Question: I want to download a .log file saved in hard disk in JSF, am not getting any error but the issue is am not able to download the file, need some help..
I have tried :
'''
response.setContentType("text/html");
response.setContentType("text/plain");
'''
Code in page.xhtml:
'''
<h:form>
<a4j:outputPanel id="downloadPanel">
<table><tr>
<td>
<h:commandButton id="dldFiles" title="Download File" image="/images/download.png"
style="width:20px; height:20px;"/>
</td>
<td>
<h:outputText value="Download log file" style="font-size: 11px; color:#56ADF8; font-weight: bold; cursor:pointer;"/>
</td>
</tr></table>
<a4j:support event="onclick" action="#{sqlLoaderAction.downloadFile}" reRender="uploadForm"></a4j:support>
</a4j:outputPanel>
</rich:panel>
</h:form>
'''
In Actin Bean Methods:
'''
public String downloadFile(){
System.out.println("--inside exportGoogleFeed--");
FacesContext fc = FacesContext.getCurrentInstance();
try{
User user = getUserBean();
Object sp = getServiceProxy(user);
HttpServletResponse response = ((HttpServletResponse)fc.getExternalContext().getResponse());
fc.responseComplete();
response.setContentType("application/octet-stream");
response.setHeader("Content-Disposition","attachment;filename=downloadname.zip");
OutputStream respOs = response.getOutputStream();
String dldFileName = "SQLLDR_28.txt";
PrintWriter pw1 = new PrintWriter(new FileWriter(dldFileName , false));
BufferedReader readbuffer = new BufferedReader(new FileReader("D:/Sqlldr_Container/downloadFile.txt"));
String strRead;
while((strRead=readbuffer.readLine())!=null){
pw1.println(strRead);
}
pw1.close();
File fil = new File(dldFileName);
ZipUploadStatusFile(dldFileName, respOs);
boolean bool = fil.delete();
System.out.println("-------Temp file Created deleted - "+bool+" ------------");
readbuffer.close();
}
catch (UnAuthenticatedException e) {
e.printStackTrace();
} /*catch (UnAuthorizedAccessException e) {
e.printStackTrace();
}*/ catch (IOException e) {
// TODO Auto-generated catch block
e.printStackTrace();
}
return null;
}
public static void ZipUploadStatusFile(String fileName, OutputStream respOs){
try{
ZipOutputStream out = new ZipOutputStream(respOs);
byte[] data = new byte[1000];
BufferedInputStream in = new BufferedInputStream
(new FileInputStream(fileName));
int count;
out.putNextEntry(new ZipEntry(fileName));
while((count = in.read(data,0,1000)) != -1){
out.write(data, 0, count);
}
in.close();
out.flush();
out.close();
System.out.println("Your file is zipped");
}catch(Exception e){
e.printStackTrace();
}
}
'''
After executing the above method am getting below screen:

Thank you.....
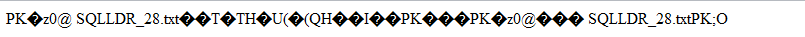
Answer: You can't download files by ajax. JavaScript has due to security reasons no facilities to force a dialogue. The best it could do in your particular case is to display the response inline.
Get rid of the '<a4j:support>' and make it a fullworthy synchronous request by putting the 'action' method straight in the '<h:commandButton>'.